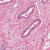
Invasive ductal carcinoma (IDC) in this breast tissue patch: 0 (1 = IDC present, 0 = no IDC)